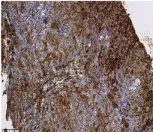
(C) The genetic testing result of the new metastatic lymph node in our patient, when her disease progressed after nivolumab monotherapy.
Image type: pathology (immunostaining)